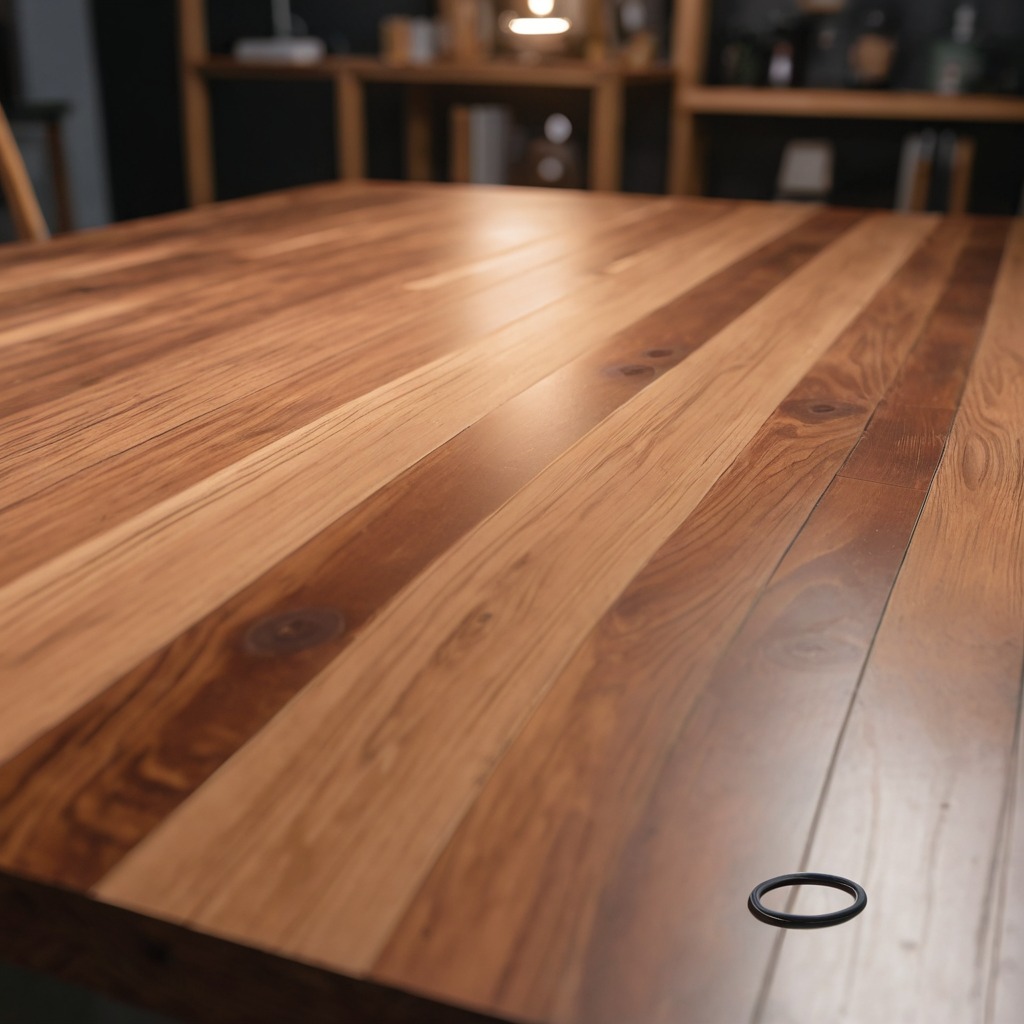
A rubber O-ring is lying on the wooden table.